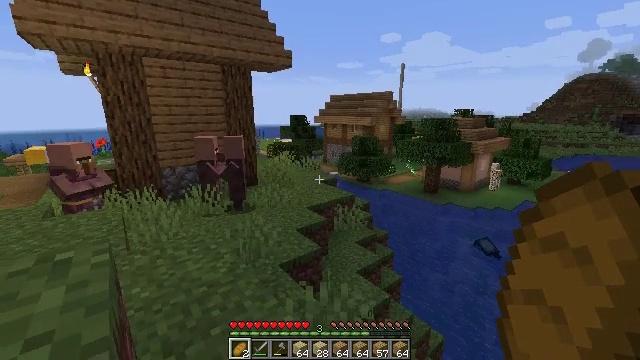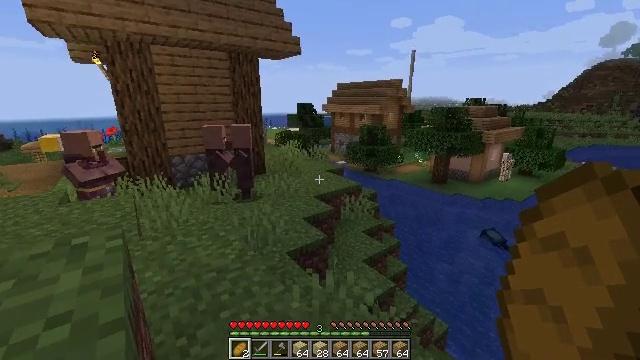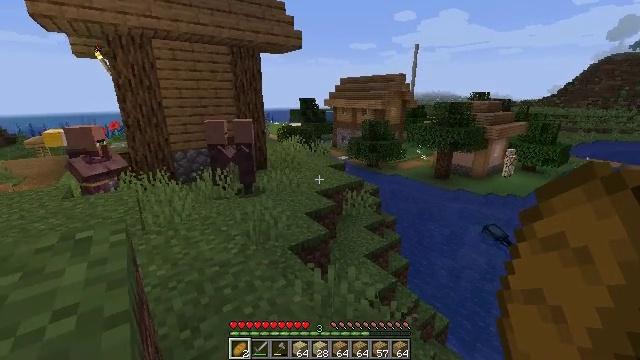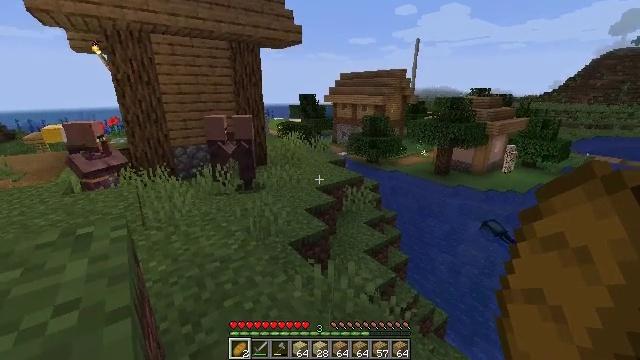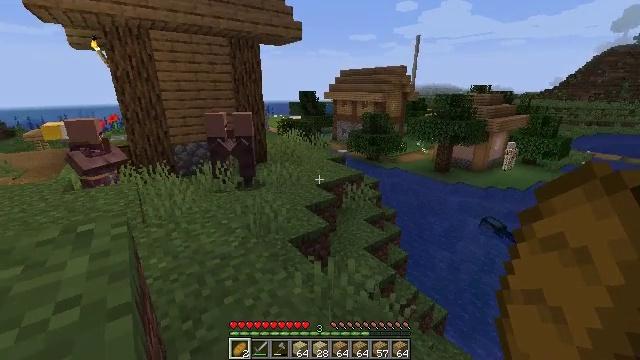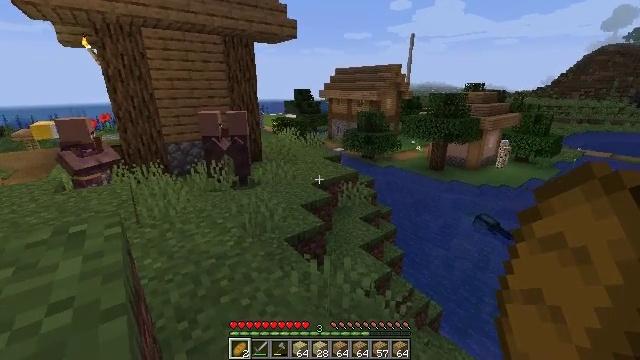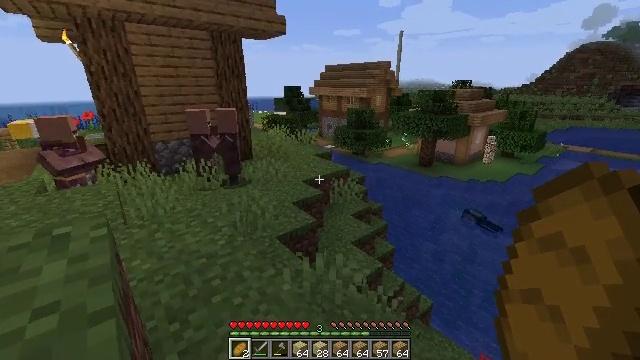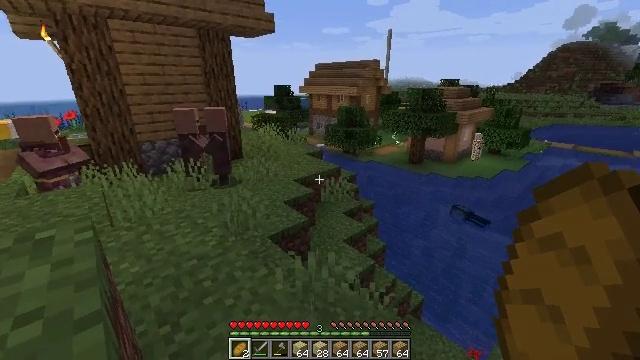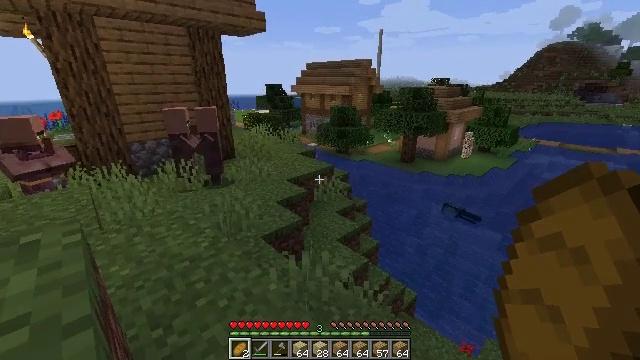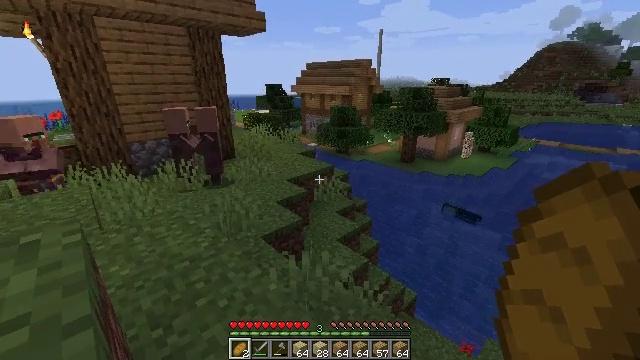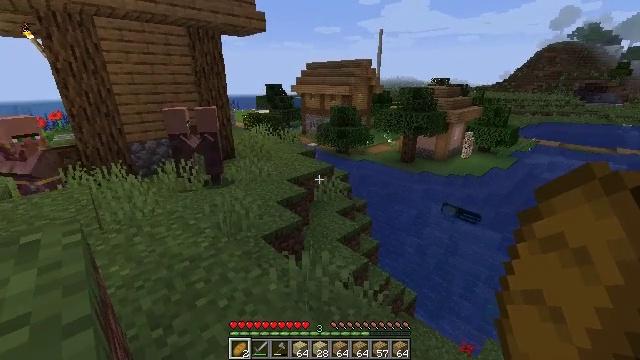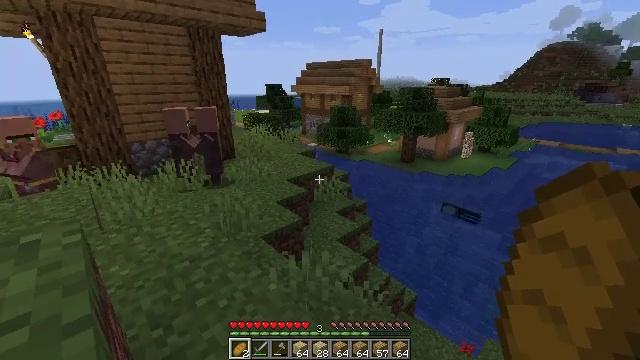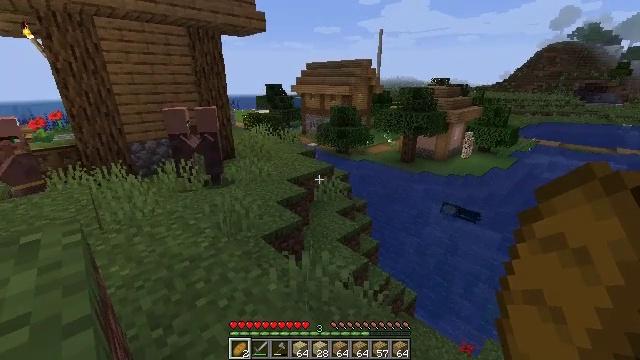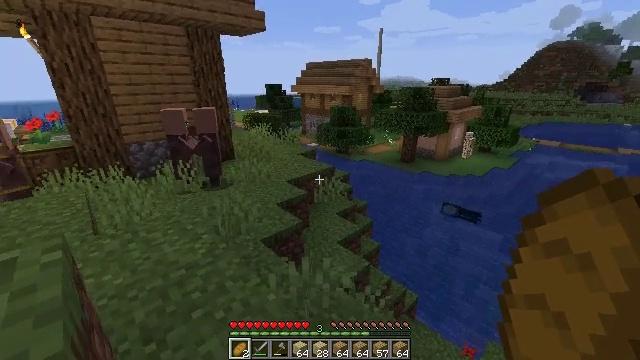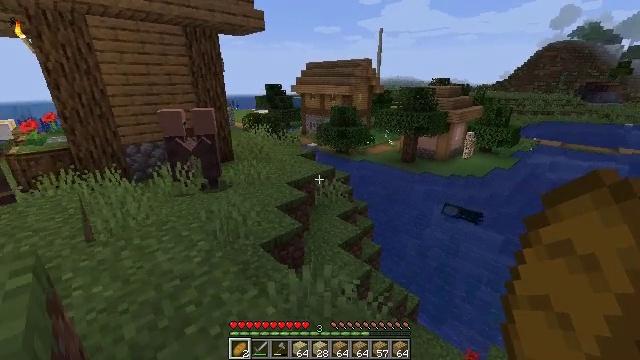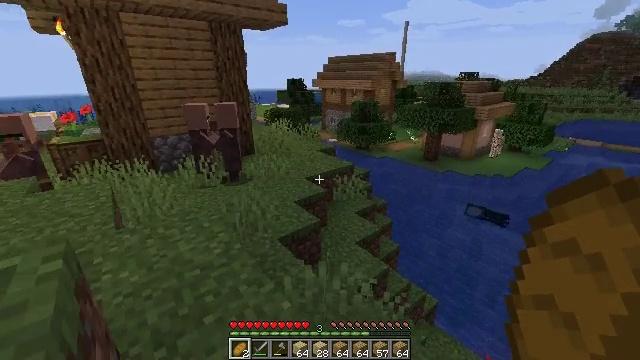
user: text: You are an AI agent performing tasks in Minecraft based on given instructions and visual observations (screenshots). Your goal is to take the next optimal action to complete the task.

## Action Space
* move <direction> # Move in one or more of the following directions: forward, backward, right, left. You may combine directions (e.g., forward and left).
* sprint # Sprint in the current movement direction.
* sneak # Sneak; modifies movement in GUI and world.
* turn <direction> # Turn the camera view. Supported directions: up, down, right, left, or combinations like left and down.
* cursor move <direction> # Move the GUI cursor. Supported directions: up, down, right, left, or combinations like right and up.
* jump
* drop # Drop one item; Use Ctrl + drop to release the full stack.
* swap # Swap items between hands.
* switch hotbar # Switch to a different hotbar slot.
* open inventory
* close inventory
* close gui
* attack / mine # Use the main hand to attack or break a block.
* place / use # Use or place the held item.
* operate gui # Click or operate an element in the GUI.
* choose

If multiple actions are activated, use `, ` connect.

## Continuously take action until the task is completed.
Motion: motion action
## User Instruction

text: Attack the stone brick stairs to gather it.
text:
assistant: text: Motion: turn left and down
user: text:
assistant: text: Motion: turn down
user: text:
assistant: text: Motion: no_op
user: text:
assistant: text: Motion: no_op
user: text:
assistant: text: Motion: turn right
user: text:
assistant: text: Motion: turn right
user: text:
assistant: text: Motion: turn right
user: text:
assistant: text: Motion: turn right
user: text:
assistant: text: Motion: no_op
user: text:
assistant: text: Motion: no_op
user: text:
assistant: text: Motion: no_op
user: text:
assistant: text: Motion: no_op
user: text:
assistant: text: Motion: move forward
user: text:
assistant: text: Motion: move forward
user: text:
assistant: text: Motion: move forward, turn left and down
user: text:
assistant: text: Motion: move forward, turn left
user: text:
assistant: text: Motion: move forward, turn left
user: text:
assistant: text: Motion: move forward, turn left
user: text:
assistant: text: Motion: move forward, turn left
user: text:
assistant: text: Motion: move forward, turn left
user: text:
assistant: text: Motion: move forward
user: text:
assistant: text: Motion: move forward, turn left
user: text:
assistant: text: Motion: move forward, turn left
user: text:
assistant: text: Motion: move forward, turn left
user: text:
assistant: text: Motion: move forward, turn left
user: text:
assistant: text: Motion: move forward, turn left
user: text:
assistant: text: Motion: move forward
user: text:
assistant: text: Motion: move forward, turn left
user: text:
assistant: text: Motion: move forward, turn left
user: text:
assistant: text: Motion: move forward, turn left